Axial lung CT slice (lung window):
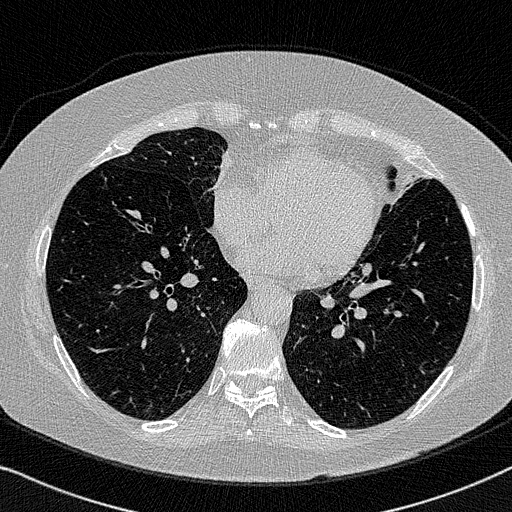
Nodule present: no